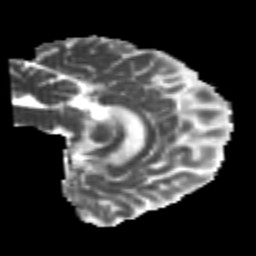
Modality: MD
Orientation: sagittal
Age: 24
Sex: male
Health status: healthy
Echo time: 0.074 s